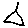
Label: triangle